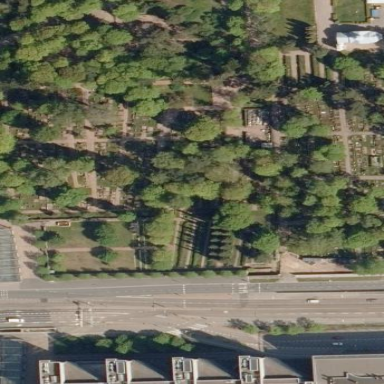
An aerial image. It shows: Cemetery.